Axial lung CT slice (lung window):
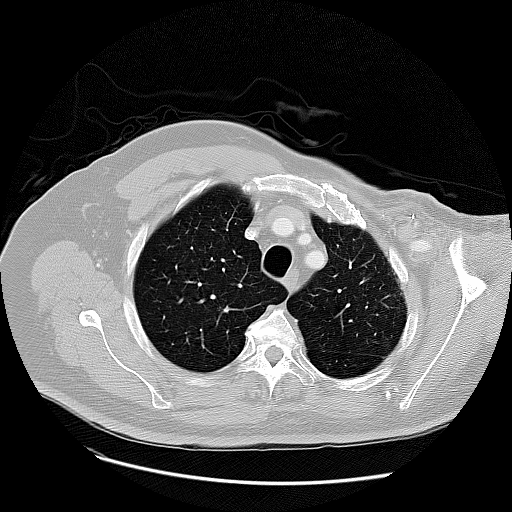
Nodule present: no